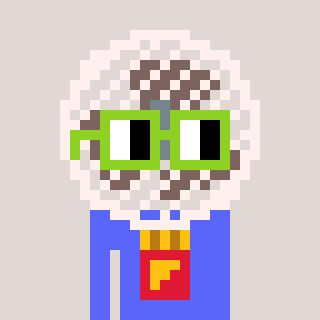
a pixel art character with square light green glasses, a fan-shaped head and a purple-colored body on a warm background